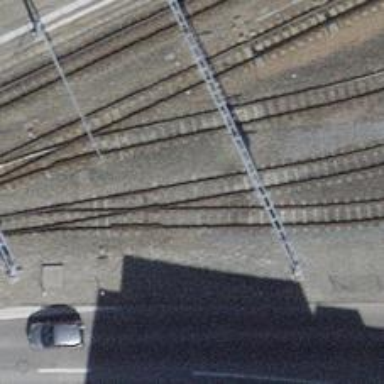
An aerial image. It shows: Narrow-gauge railway yard with electrified contact line.